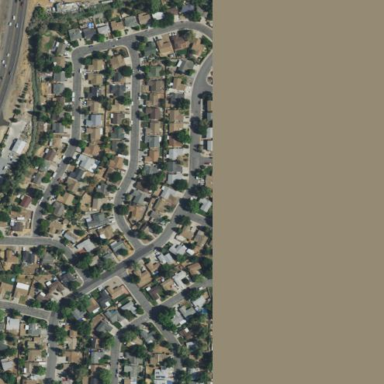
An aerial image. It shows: Residential area composed of single-family homes.